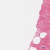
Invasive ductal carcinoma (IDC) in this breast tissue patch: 0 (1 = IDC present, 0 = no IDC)